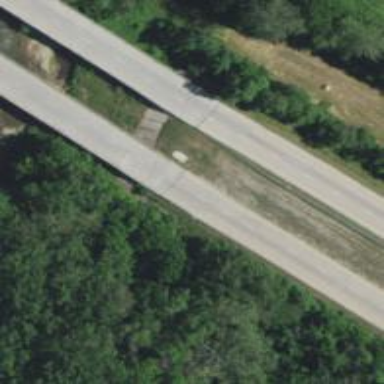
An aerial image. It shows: Motorway bridge.